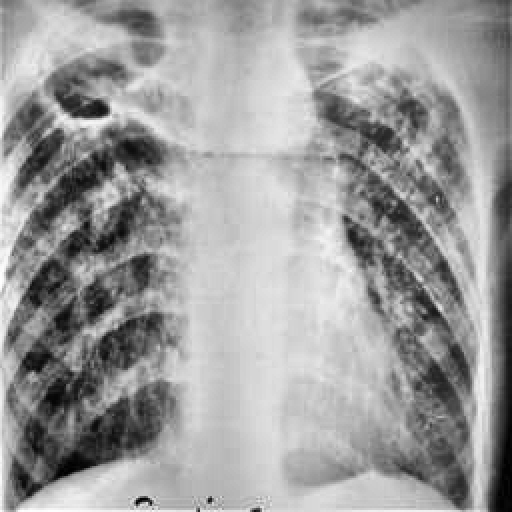
Finding: TUBERCULOSIS